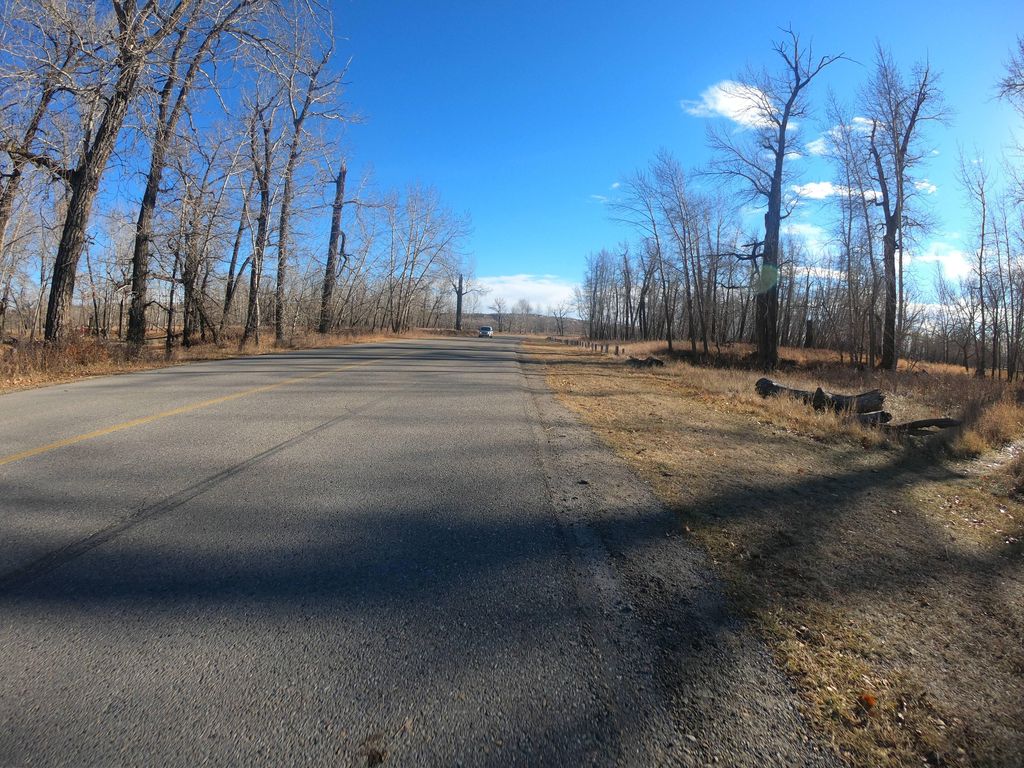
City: calgary